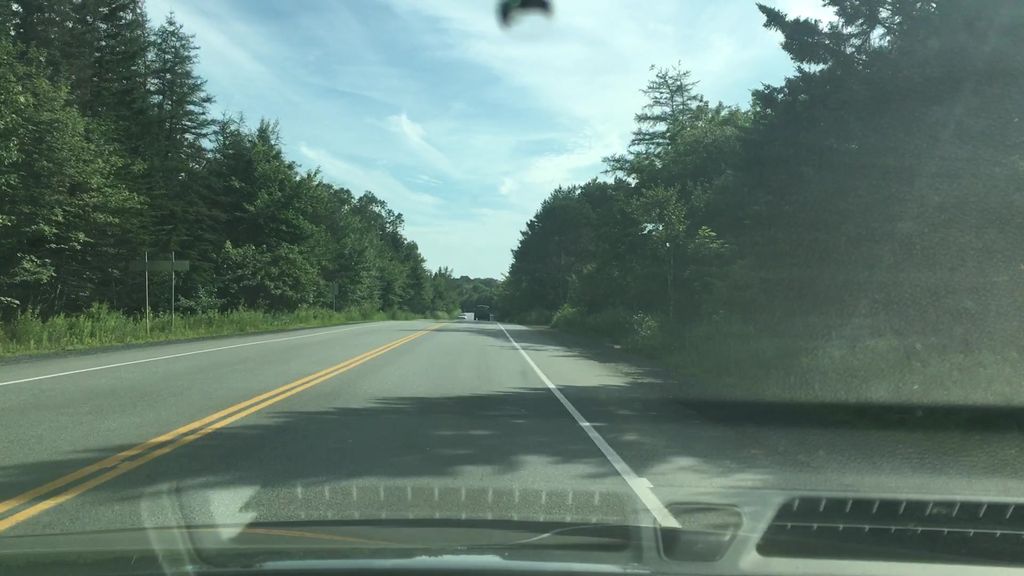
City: halifax